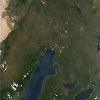
Label: land